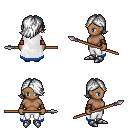
a pixel art fantasy rpg character, female body template, human, dark skin, white trimmed cape, white pants, white swoop hairstyle, cloth bracers, metal boots, spear, four views (front, back, left, right), 2x2 character sprite sheet, small pixel art, hard edges, no anti-aliasing